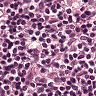
Metastatic tissue present: no